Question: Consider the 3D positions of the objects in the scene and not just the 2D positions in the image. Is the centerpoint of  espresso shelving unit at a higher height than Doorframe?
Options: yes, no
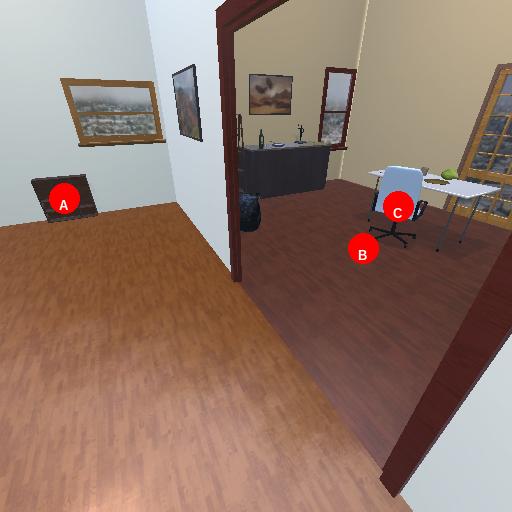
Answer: yes